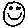
Label: smiley face